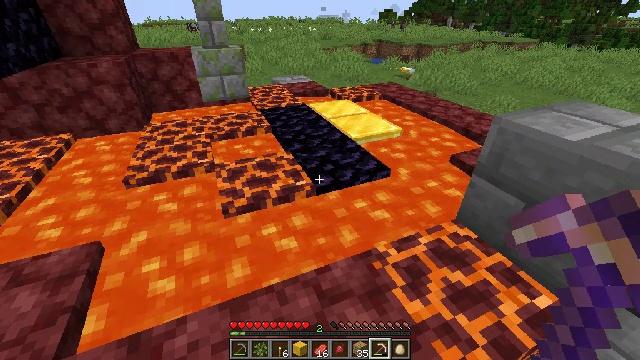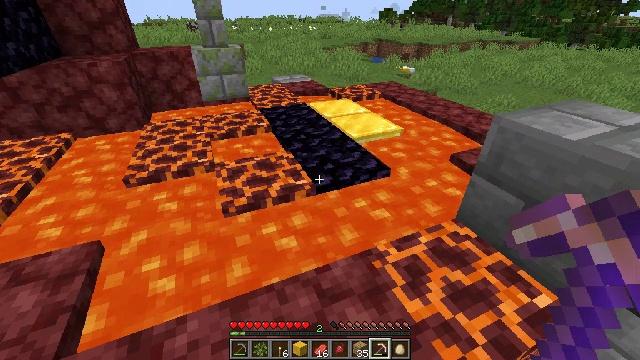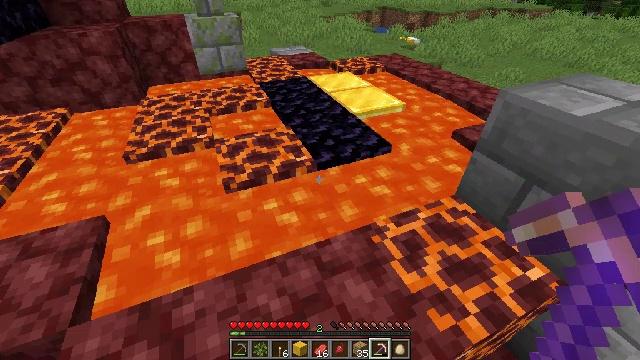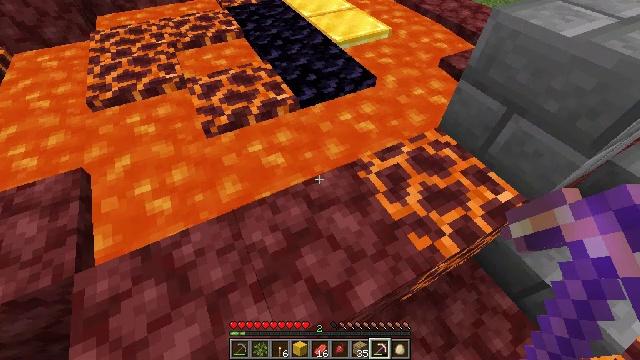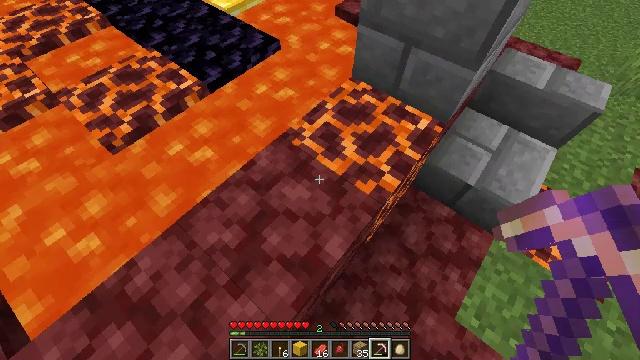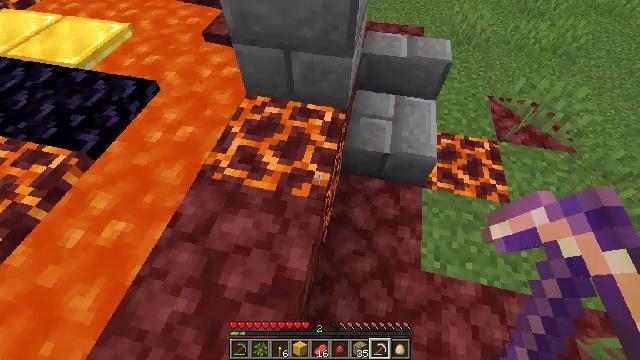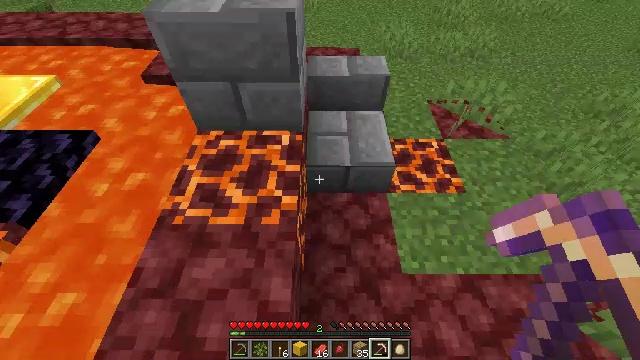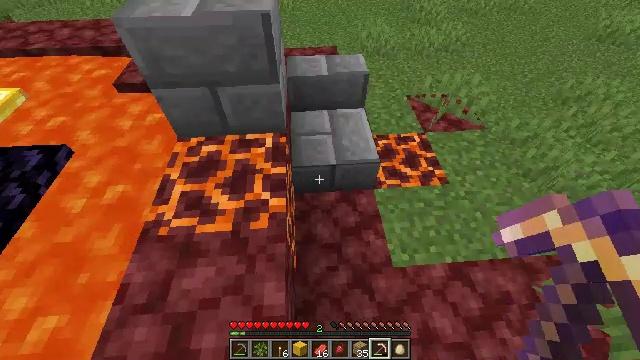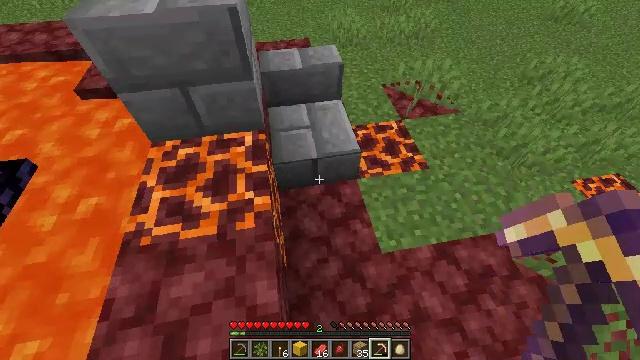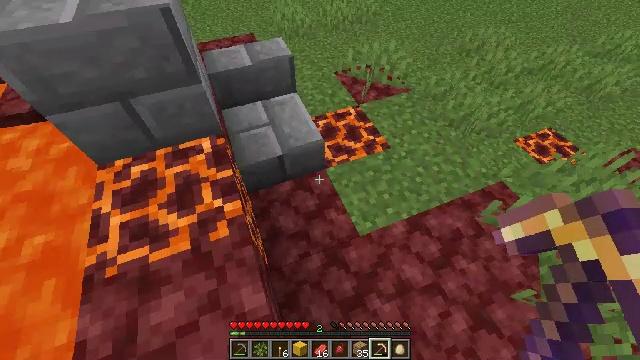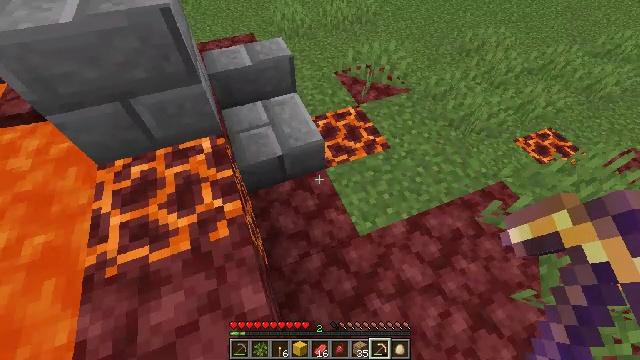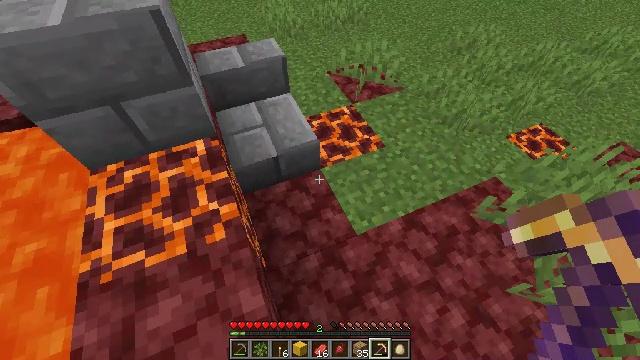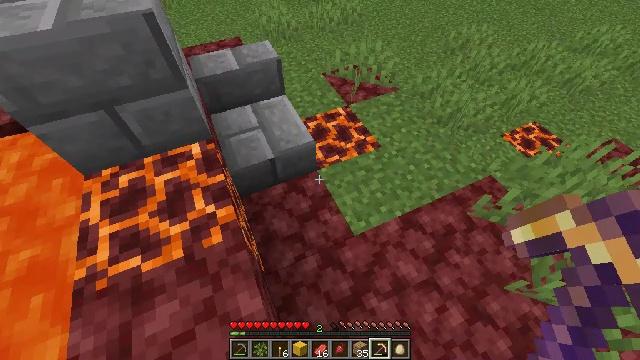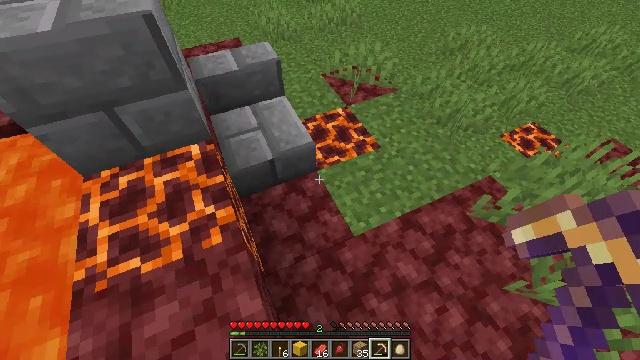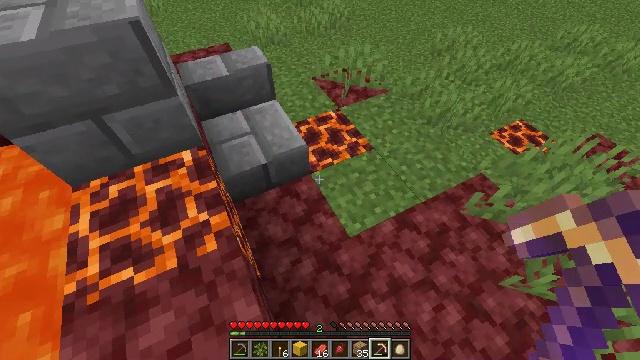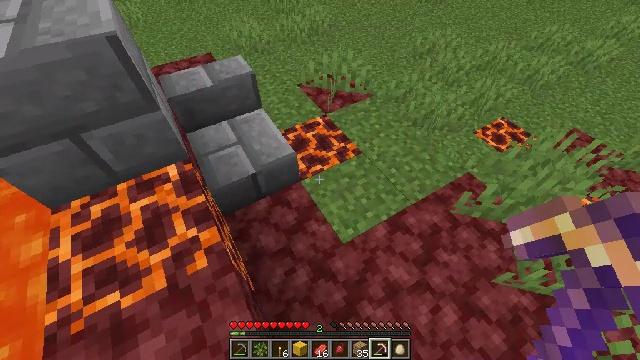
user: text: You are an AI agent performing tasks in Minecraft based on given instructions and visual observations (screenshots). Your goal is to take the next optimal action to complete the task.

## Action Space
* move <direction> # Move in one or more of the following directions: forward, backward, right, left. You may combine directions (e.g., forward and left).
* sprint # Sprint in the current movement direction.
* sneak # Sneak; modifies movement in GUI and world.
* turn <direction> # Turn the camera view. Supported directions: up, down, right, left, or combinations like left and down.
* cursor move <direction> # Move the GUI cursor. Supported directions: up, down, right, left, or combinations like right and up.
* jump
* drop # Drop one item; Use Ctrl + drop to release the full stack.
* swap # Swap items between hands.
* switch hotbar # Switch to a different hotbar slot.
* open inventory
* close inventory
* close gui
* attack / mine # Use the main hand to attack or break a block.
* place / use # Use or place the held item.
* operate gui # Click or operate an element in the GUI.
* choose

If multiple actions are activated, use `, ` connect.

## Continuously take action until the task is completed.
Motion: motion action
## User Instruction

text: Break the magma block to collect it.
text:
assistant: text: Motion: no_op
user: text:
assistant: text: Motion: turn down
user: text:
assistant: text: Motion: turn right and down
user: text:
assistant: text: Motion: turn right and down
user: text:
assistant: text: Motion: turn right and up
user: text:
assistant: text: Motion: turn right and up
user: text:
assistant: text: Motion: turn right
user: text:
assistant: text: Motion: turn right and down
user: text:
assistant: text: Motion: turn right and down
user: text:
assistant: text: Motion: no_op
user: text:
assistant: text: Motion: turn right
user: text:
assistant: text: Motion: turn right
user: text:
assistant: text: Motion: no_op
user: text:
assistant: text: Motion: turn right
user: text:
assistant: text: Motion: move forward, turn right and up
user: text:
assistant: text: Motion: move forward, turn right and up
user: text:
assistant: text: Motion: move forward
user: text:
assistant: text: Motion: move forward
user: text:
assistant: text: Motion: move forward
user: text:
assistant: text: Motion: move forward
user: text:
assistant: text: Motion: move forward, turn left and up
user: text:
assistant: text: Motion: move forward, turn left and up
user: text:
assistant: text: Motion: move forward, turn left and up
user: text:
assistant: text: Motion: move forward, turn left and up
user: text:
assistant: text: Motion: move forward, turn left and up
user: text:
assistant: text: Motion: move forward, turn left and up
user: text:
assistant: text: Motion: move forward, turn left, jump
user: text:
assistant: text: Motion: move forward, jump
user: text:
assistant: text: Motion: move forward, jump
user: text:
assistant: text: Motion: move forward, jump